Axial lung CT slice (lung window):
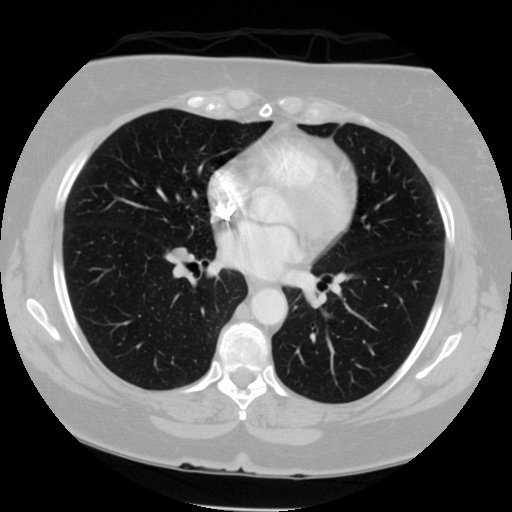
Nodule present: no